Question: I'm trying to create page with following layout:

- 'html, body {height: 100%}'- '#header''height: 80px'- '#content'
For columns I'm using bootstrap's '.row-fluid' with 'span-X' children.
If I use 'position: static' for '#header' and set 'height: 100%' to '#content' page will have height more than viewport by 80px.
If I set '#header''s position using 'position: absolute' and add some element before '#content' with 'height: 80px' then page will be larger than viewport by 80px. I tried to set margins and paddings to '#content' instead of adding the empty element, but this didn't helped.
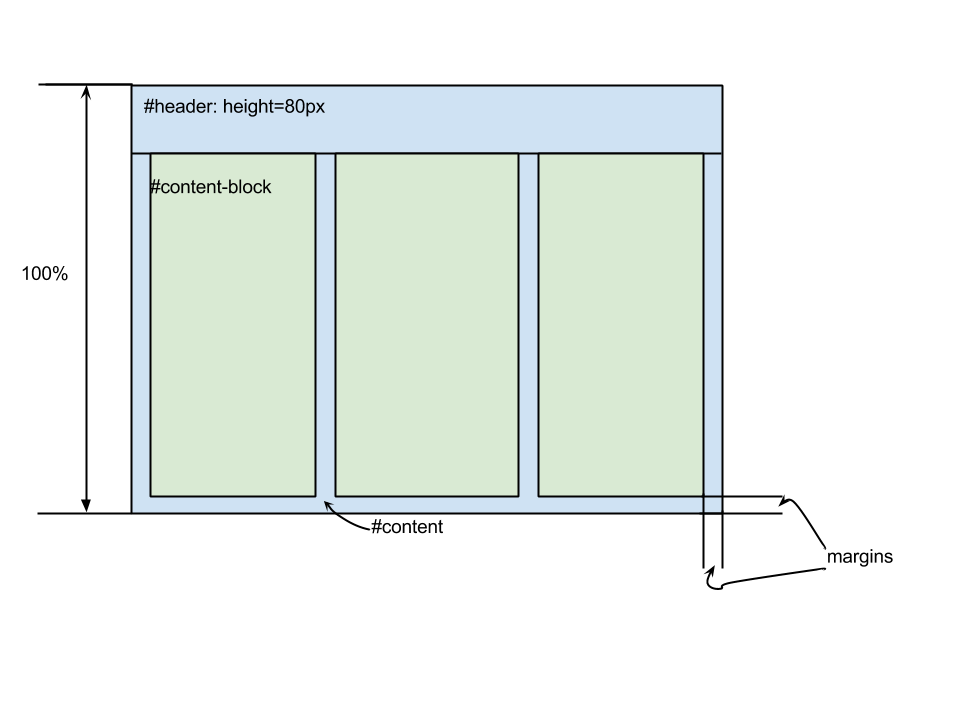
Answer: put your 'header' before 'content' and give it 'width:100%; height:80px; position:absolute;' and giving '.column{margin-top: 85px;}'will do something similar to what you were looking for.
<URL>
'<html>'
'''
<div id="header"></div>
<div id="content">
<div class="column"></div>
<div class="column"></div>
<div class="column"></div>
</div>
'''
'<style>'
'''
#header{
width:100%;
height:80px;
background:red;
position:absolute;
}
#content{
width:100%;
height:100%;
background:blue;
}
.column{
margin-top: 85px;
float: left;
position: relative;
width: 20%;
margin-left: 95px;
background: #FF0;
height: 75%;
}
html{height:100%;}
body{height: 100%;
margin: 0;}
'''